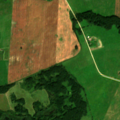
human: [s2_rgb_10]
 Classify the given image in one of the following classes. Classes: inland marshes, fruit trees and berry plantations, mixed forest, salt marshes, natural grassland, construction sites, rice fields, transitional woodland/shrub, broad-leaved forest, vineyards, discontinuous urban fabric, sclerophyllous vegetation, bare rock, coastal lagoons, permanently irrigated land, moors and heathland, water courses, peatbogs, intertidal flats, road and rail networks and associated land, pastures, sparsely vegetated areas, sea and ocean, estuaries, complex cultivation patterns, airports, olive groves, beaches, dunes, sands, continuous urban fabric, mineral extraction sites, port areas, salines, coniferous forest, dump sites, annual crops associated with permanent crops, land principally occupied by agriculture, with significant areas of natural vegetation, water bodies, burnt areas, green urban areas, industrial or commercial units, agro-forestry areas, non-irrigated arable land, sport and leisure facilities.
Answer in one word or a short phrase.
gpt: non-irrigated arable land, land principally occupied by agriculture, with significant areas of natural vegetation, broad-leaved forest, transitional woodland/shrub